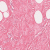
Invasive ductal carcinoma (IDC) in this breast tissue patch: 0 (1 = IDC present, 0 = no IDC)